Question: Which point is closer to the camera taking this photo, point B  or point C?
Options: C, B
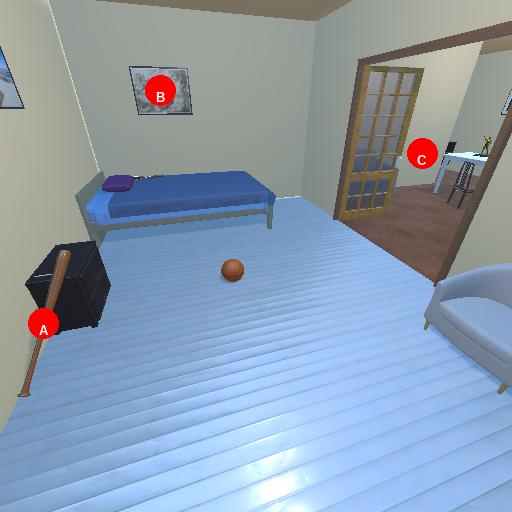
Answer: C